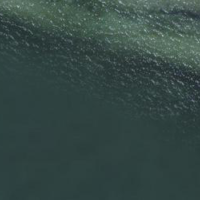
EUNIS habitat code: 14
Species observed at this site:
Cygnus olor